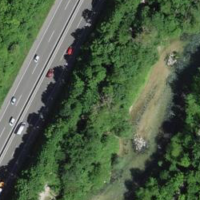
EUNIS habitat code: 57
Species observed at this site:
Anemone ranunculoides
Allium paradoxum
Anas platyrhynchos
Acer pseudoplatanus
Lamium maculatum